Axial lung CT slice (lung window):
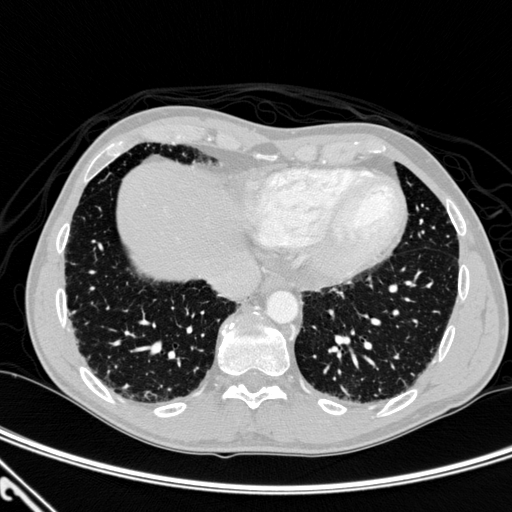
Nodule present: no